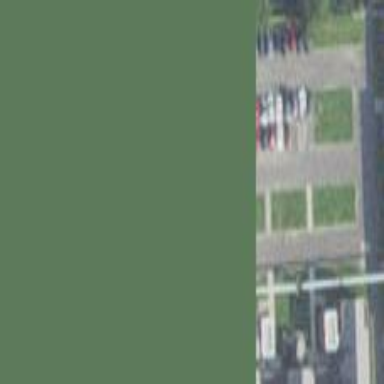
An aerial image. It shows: Parking area with surface.